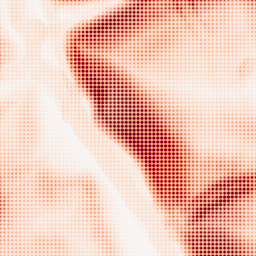
Category: morphological
Decomposition family: morphological_gradient
Decomposition parameters: size: 15
shape: square
Upsampling method: sinc_blackman
Upsampling parameters: scale: 8
kernel_size: 8
Upsampling scale: 8